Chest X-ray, PA view. Patient: 21 years old, sex F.
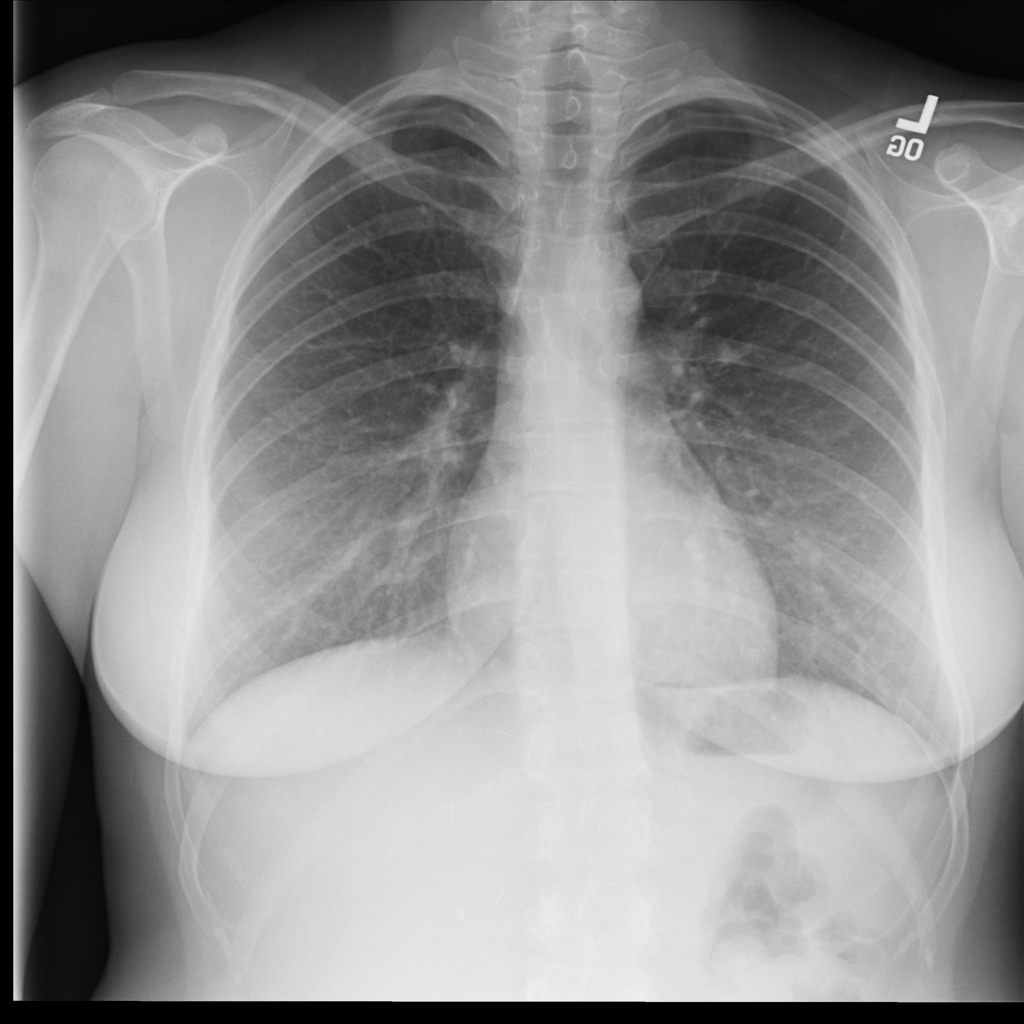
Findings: Effusion